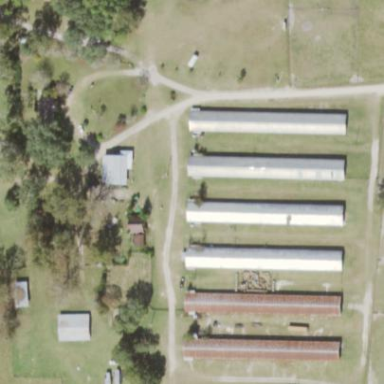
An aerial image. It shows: Poultry farmyard is depicted in the image.